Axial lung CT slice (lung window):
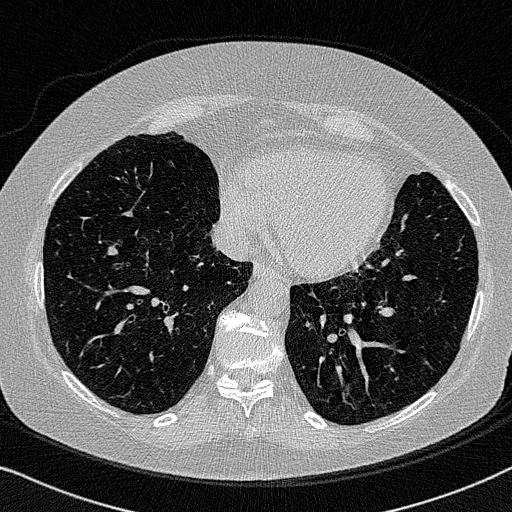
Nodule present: no